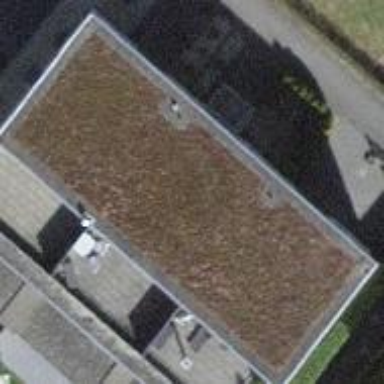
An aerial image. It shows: Building part with flat roof.